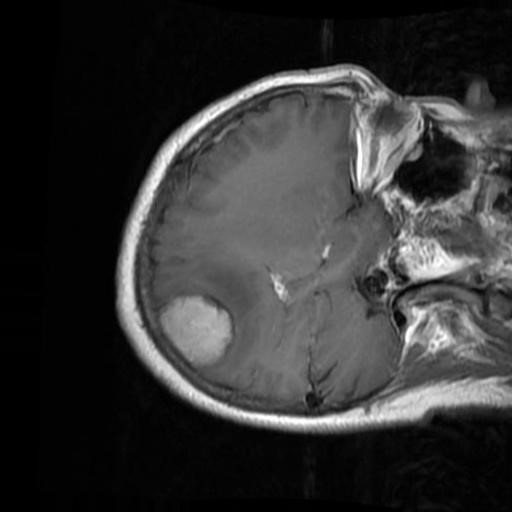
Label: brain_menin